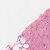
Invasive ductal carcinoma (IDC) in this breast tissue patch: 1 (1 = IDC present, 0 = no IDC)